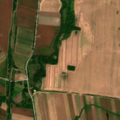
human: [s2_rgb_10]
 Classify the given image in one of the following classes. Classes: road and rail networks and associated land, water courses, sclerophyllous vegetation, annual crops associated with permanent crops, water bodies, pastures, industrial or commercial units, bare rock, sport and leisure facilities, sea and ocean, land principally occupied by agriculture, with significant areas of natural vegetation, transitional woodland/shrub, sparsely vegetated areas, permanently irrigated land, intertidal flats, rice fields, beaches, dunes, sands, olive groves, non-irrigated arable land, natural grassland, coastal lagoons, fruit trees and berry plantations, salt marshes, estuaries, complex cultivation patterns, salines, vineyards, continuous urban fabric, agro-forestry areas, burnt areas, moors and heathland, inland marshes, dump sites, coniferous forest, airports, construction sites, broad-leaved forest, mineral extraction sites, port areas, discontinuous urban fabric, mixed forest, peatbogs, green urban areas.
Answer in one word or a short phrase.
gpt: non-irrigated arable land, land principally occupied by agriculture, with significant areas of natural vegetation